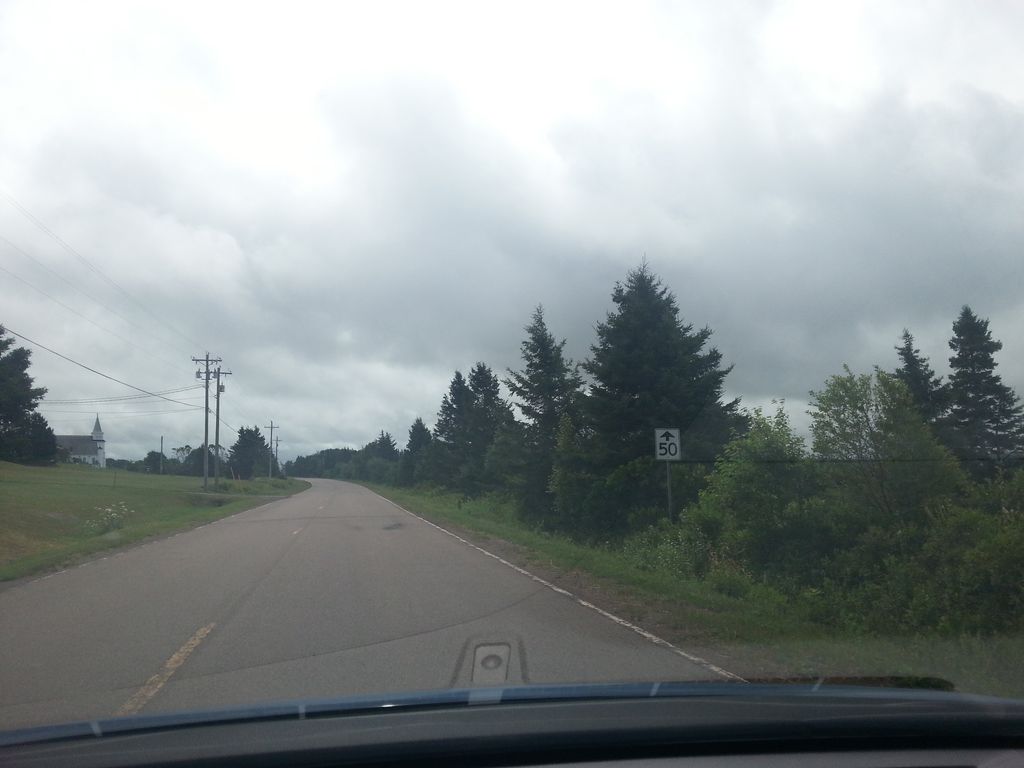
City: charlottetown